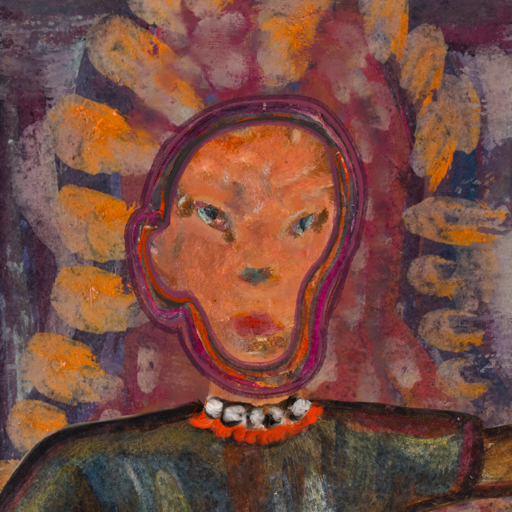
Background: Doll, Head And Neck Front: Boggyland, Face Front: Boggyland, Bust: Mosgoul, Hair Front: Hypocrite, Head Accessory: Blank, Second Necklace: Blank, Necklace: An_Impression, Baby: Blank